Question: I want to create a message box just like Telegram and others chats, that have a time in the down side of the box.
But if the text ends in the end of the line, the time label should be in the next line, otherwise, should stay in the same line.
So, I want something like this:

How to accomplish this in my xib, or programatically ?
Thanks in regards,
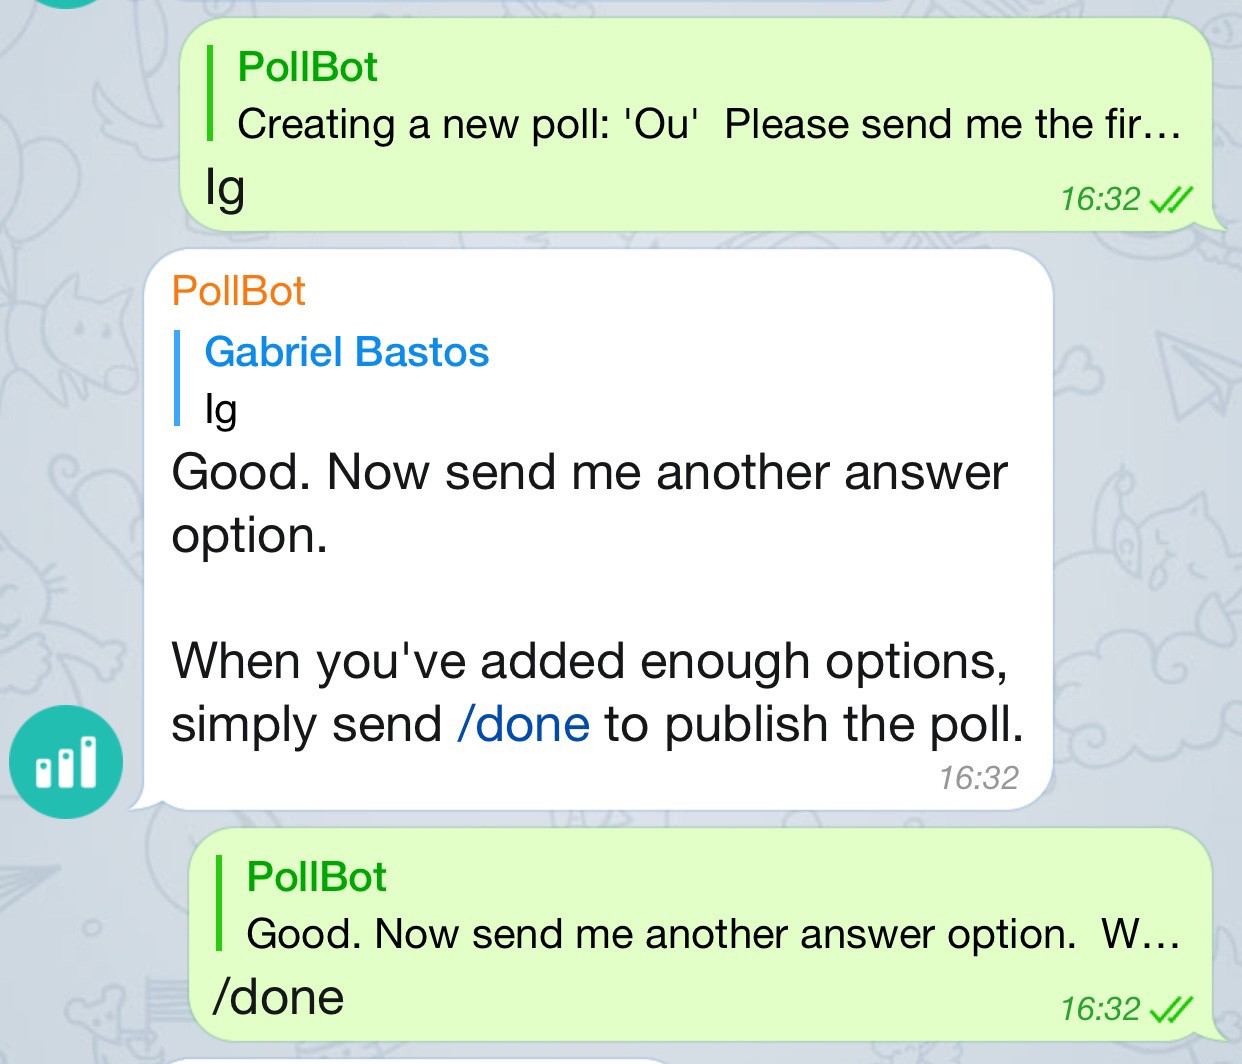
Answer: You can calculate the position of the last character in your textview and check if there is enough space for time label then show it, else add it on a new line.
'''
UITextPosition *Pos2 = [textView positionFromPosition:textView.endOfDocument offset:0];
UITextPosition *Pos1 = [textView positionFromPosition:textView.endOfDocument offset:-1];
UITextRange *range = [textView textRangeFromPosition:Pos1 toPosition:Pos2];
CGRect lastCharRect = [textView firstRectForRange:(UITextRange *)range];
CGFloat freeSpace = textView.frame.size.width - lastCharRect.origin.x - lastCharRect.size.width;
if (freeSpace > requiredWidthForTimeLabel) {
//add time label to the last line
} else {
//add time label on a new line
}
'''